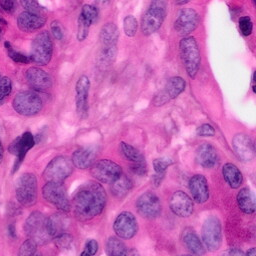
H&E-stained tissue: Pancreatic